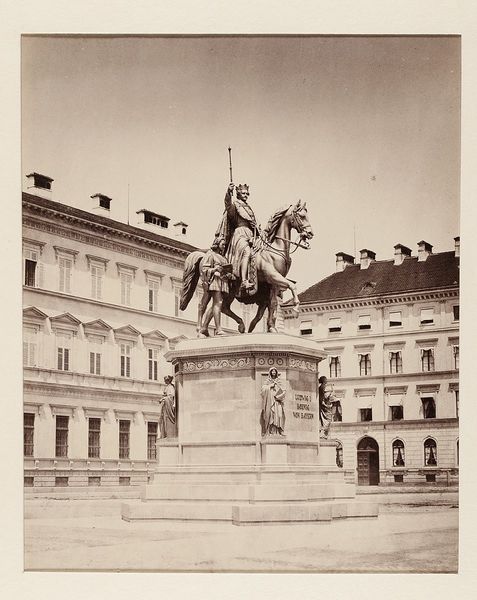
Titel: Ludwigs-Monument, München
Künstler: Georg Böttger
Standort: Hamburg
Institution: Museum für Kunst und Gewerbe Hamburg
Schlagwörter: stadt, skulptur, statue, reiterbild, fassade, ort, dorf, plastik, foto, fotografie, photographie, stadtansicht, denkmal, photo, karton, ludwig, standbild, monument, reiterstandbild, reiterdenkmal, architekturfotografie, albumin, bildhauerkunst, lichtbild, historische, architekturphotographie, bildwerke, angewandte und bildende kunst, hessische systematik, könig, schwarzweißpositivverfahren, silbersalzverfahren, schwarzweißfotografie, gebäude, örtlichkeit, straße, stätte, reproduktionsfotografie, kunstreproduktion, reproduktionsphotographie, straßen, plätze, albuminpapier